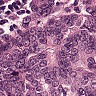
Metastatic tissue present: yes